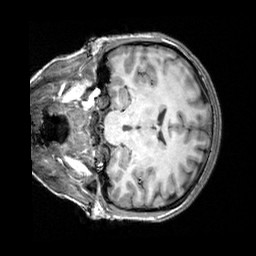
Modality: T1w
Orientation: coronal
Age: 26
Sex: female
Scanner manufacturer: siemens
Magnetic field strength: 3 T
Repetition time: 2.3 s
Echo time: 0.00303 s